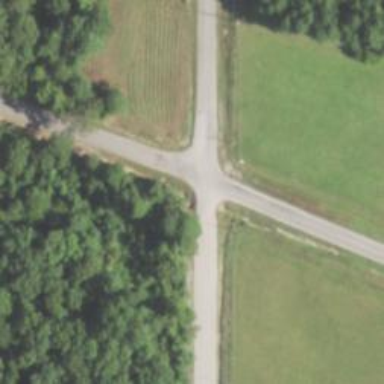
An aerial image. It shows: Tertiary road.